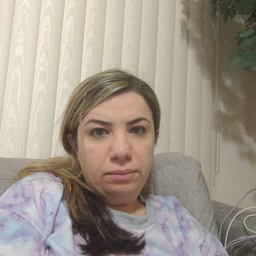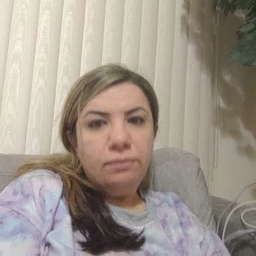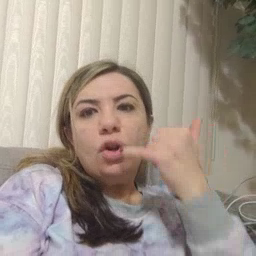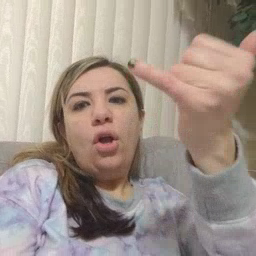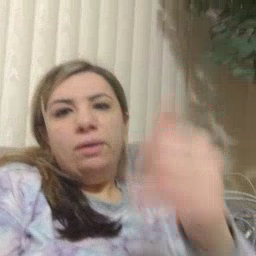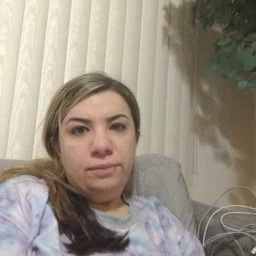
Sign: callonphone